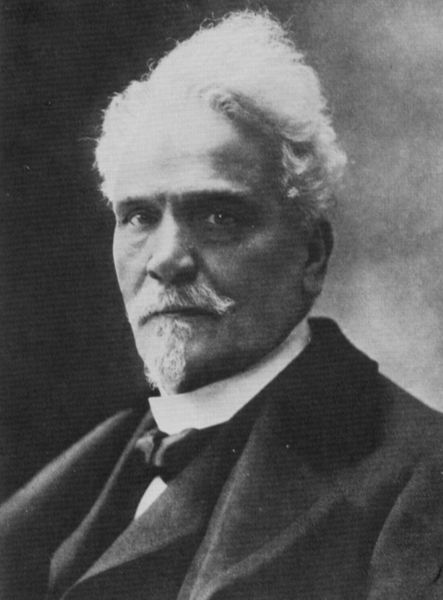
Titel: Henri Rochefort (Marquis de R.) (1830-1913), Journalist
Künstler: Atelier Nadar
Institution: unbekannt
Schlagwörter: mann, schatten, weiß, frisur, grau, hintergrund, licht, mund, nase, ohr, profil, schwarz, stirn, blick, schleife, alt, anzug, bart, hemd, jacke, schnurrbart, augen, falten, kragen, mensch, bildnis, herr, portrait, porträt, haare, mantel, pose, lippen, wangen, beleuchtung, schnäuzer, brauen, glanz, pupillen, fliege, revers, weste, foto, fotografie, photographie, belichtung, schwarzweiß, posieren, stehkragen, spitzbart, photo, halbprofil, lichtquelle, porttrait, poto, pädagoge, weißhaarig